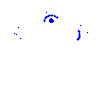
Particle: electron